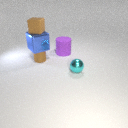
large blue metal cube above small brown metal cylinder